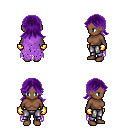
a pixel art fantasy rpg character, female body template, human, dark skin, maroon tattered cape, metal pants, purple loose hair, gold gloves, four views (front, back, left, right), 2x2 character sprite sheet, small pixel art, hard edges, no anti-aliasing